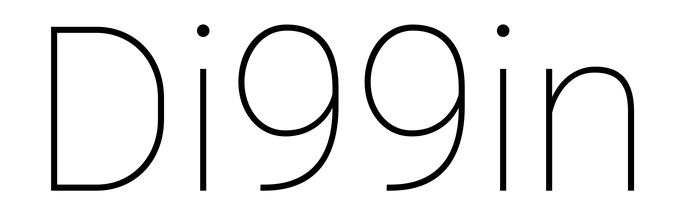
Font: Roboto_Thin